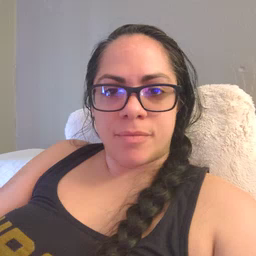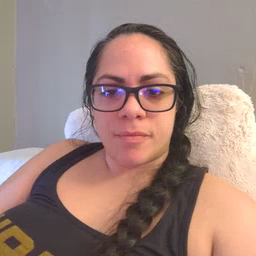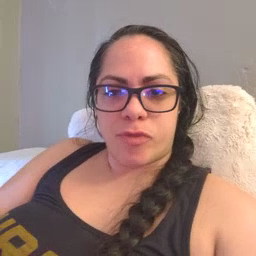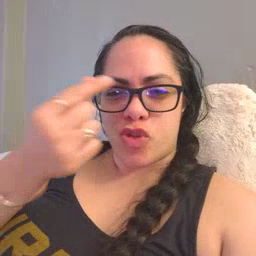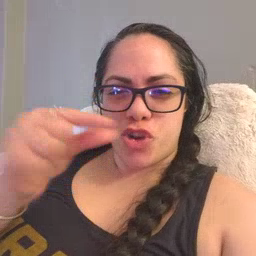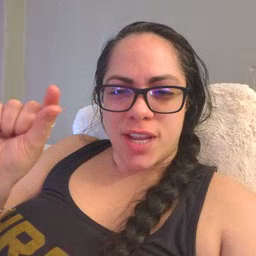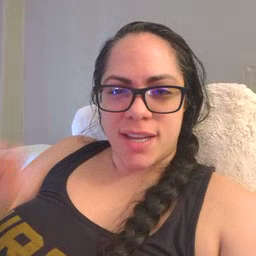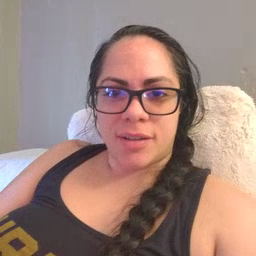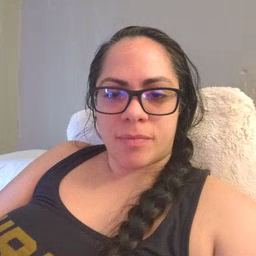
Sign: green